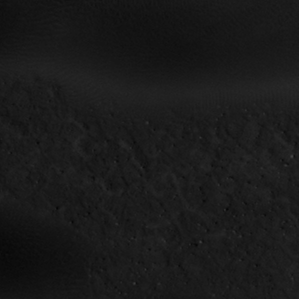
Label: non_frost